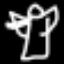
Label: angel